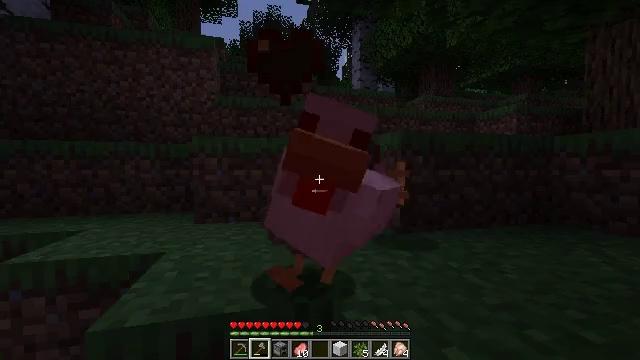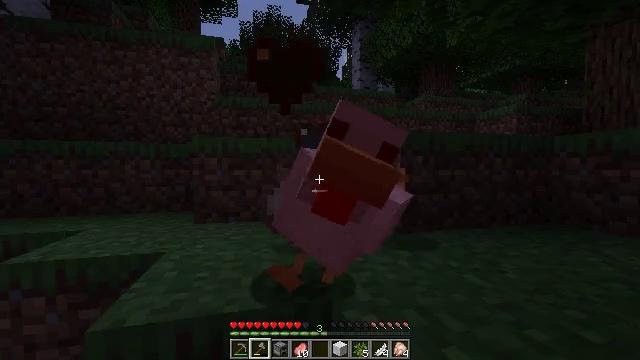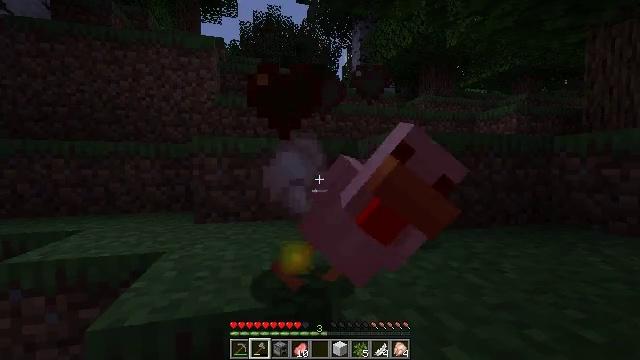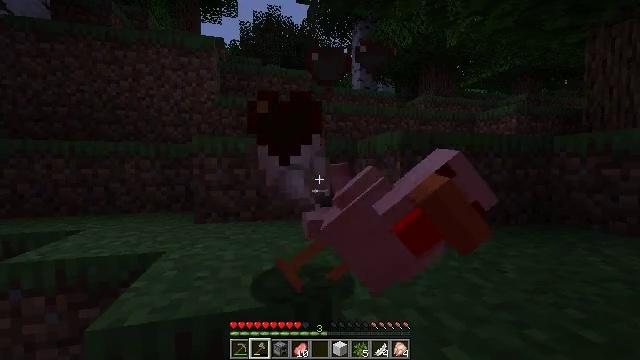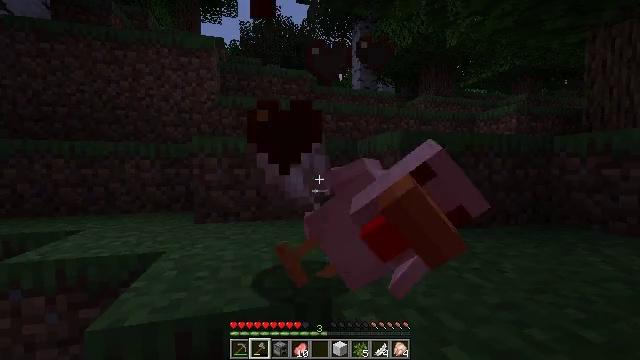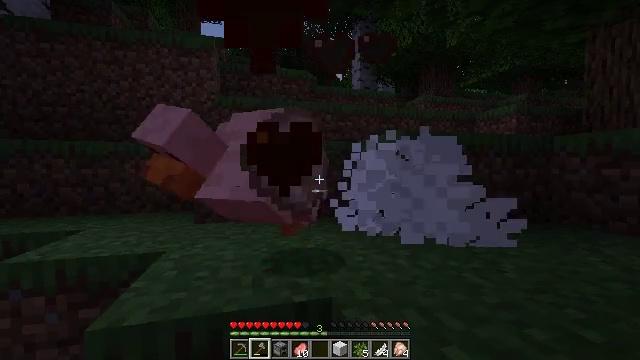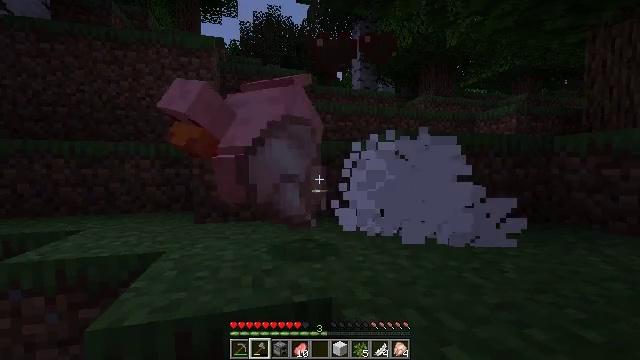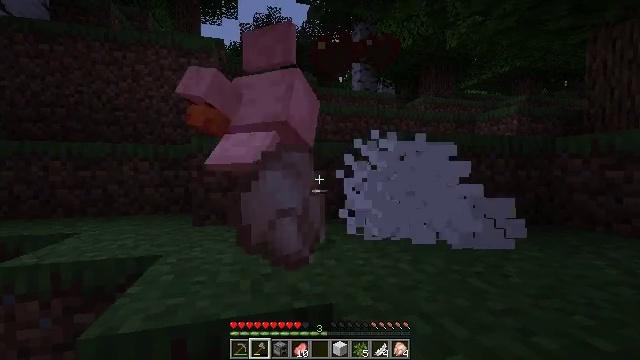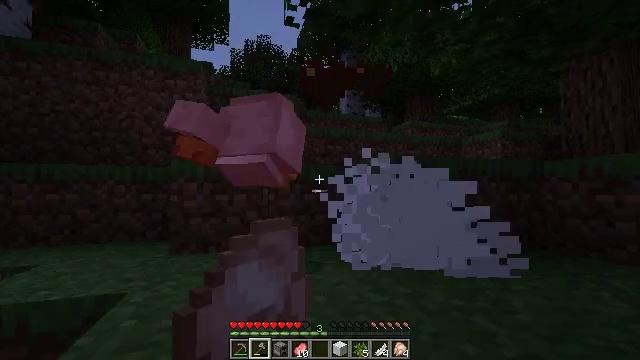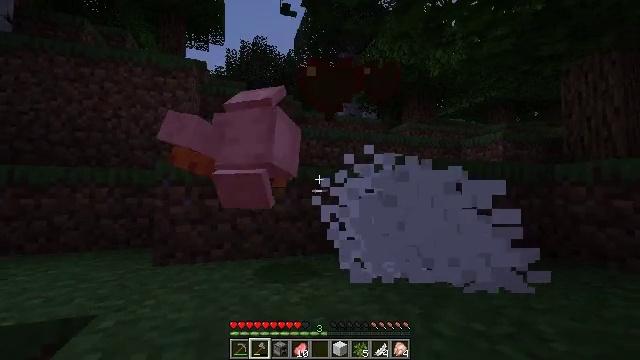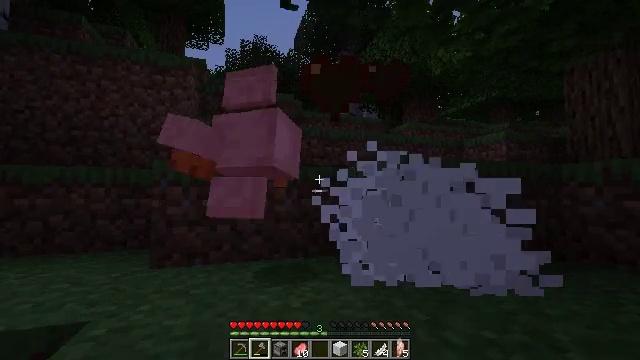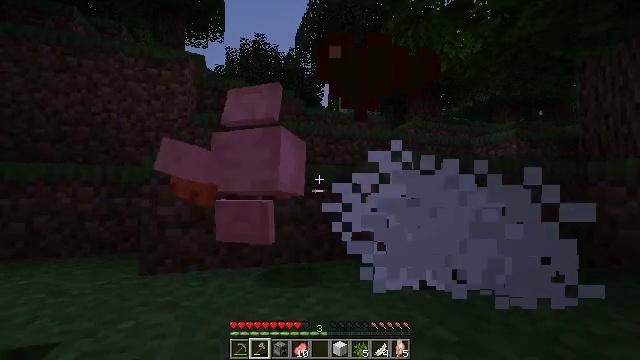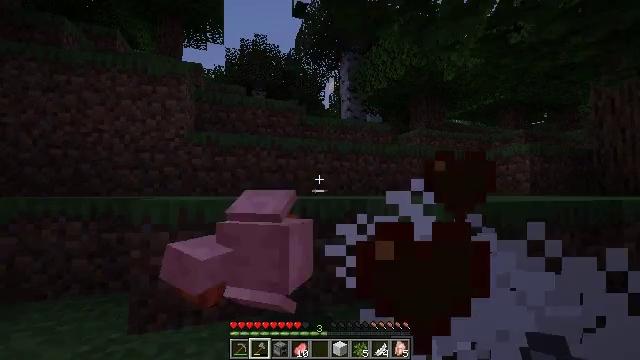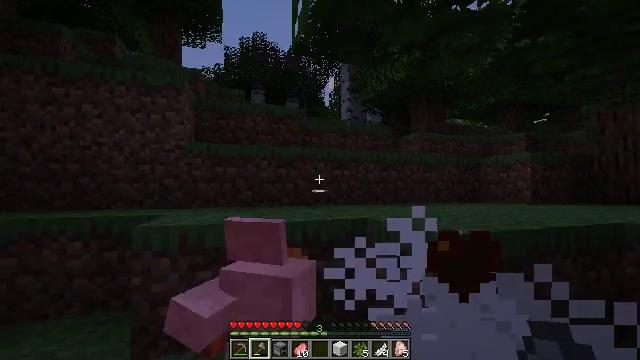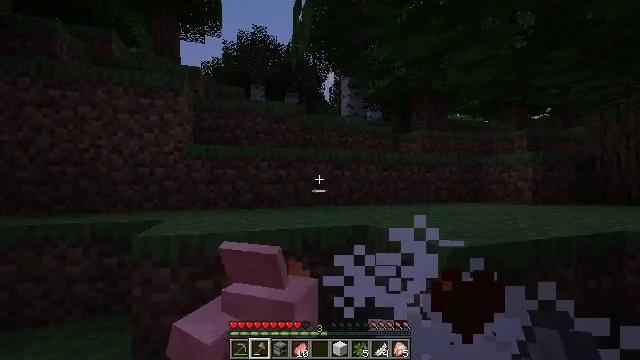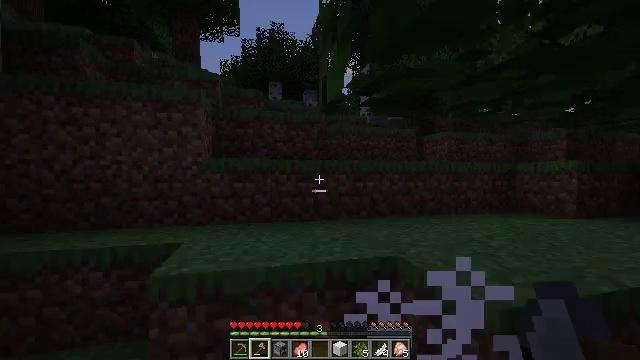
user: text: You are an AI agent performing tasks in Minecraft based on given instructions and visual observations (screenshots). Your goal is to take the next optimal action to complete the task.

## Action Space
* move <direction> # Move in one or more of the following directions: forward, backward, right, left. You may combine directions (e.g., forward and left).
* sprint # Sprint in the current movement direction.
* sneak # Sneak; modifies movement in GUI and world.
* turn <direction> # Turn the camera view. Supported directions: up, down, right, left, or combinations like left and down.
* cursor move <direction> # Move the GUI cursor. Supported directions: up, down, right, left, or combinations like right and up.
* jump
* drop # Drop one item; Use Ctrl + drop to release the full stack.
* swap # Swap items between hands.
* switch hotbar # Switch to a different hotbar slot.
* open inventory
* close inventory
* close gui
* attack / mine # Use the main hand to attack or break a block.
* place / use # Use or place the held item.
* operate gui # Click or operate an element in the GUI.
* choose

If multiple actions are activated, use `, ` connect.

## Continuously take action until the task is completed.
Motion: motion action
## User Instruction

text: Interact with the furnace to cook salmon.
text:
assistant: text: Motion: no_op
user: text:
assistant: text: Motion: no_op
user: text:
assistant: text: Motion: no_op
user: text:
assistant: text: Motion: no_op
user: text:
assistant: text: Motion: no_op
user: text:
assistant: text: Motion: no_op
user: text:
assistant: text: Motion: move forward
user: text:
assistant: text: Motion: move forward, turn right and up
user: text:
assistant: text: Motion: move forward
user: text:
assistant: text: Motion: move forward
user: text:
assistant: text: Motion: move forward
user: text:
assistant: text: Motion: move forward, jump
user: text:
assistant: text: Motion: move forward, jump
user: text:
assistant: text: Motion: move forward, turn down, jump
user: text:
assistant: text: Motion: move forward, turn left and down, jump
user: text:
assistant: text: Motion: move forward, turn left and up
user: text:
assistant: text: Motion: move forward
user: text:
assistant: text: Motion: move forward, sprint
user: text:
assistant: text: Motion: move forward, sprint
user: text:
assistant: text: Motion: move forward, sprint
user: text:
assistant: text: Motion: move forward, sprint
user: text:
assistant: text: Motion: move forward, sprint, turn down
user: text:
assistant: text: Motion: move forward, sprint
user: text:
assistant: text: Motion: move forward, sprint, turn left and down
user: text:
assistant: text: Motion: move forward, sprint, turn left, jump
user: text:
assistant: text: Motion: move forward, sprint, turn left, jump
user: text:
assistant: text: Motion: move forward, sprint, turn left, jump
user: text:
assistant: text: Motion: move forward, sprint, jump
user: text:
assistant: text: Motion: move forward and move right, sprint, jump
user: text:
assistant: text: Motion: move forward and move right, sprint, jump